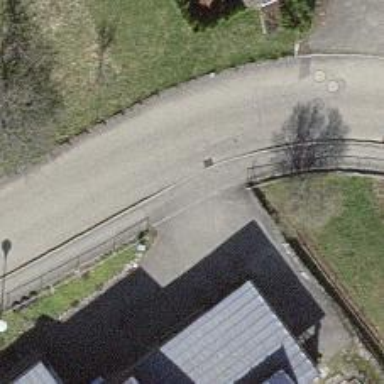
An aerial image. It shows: Sidewalk along the footway.